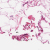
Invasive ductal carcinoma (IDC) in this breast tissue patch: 0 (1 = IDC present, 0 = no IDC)